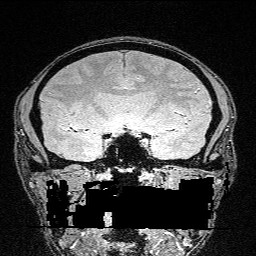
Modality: FLASH
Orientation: sagittal
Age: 30
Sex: male